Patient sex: M
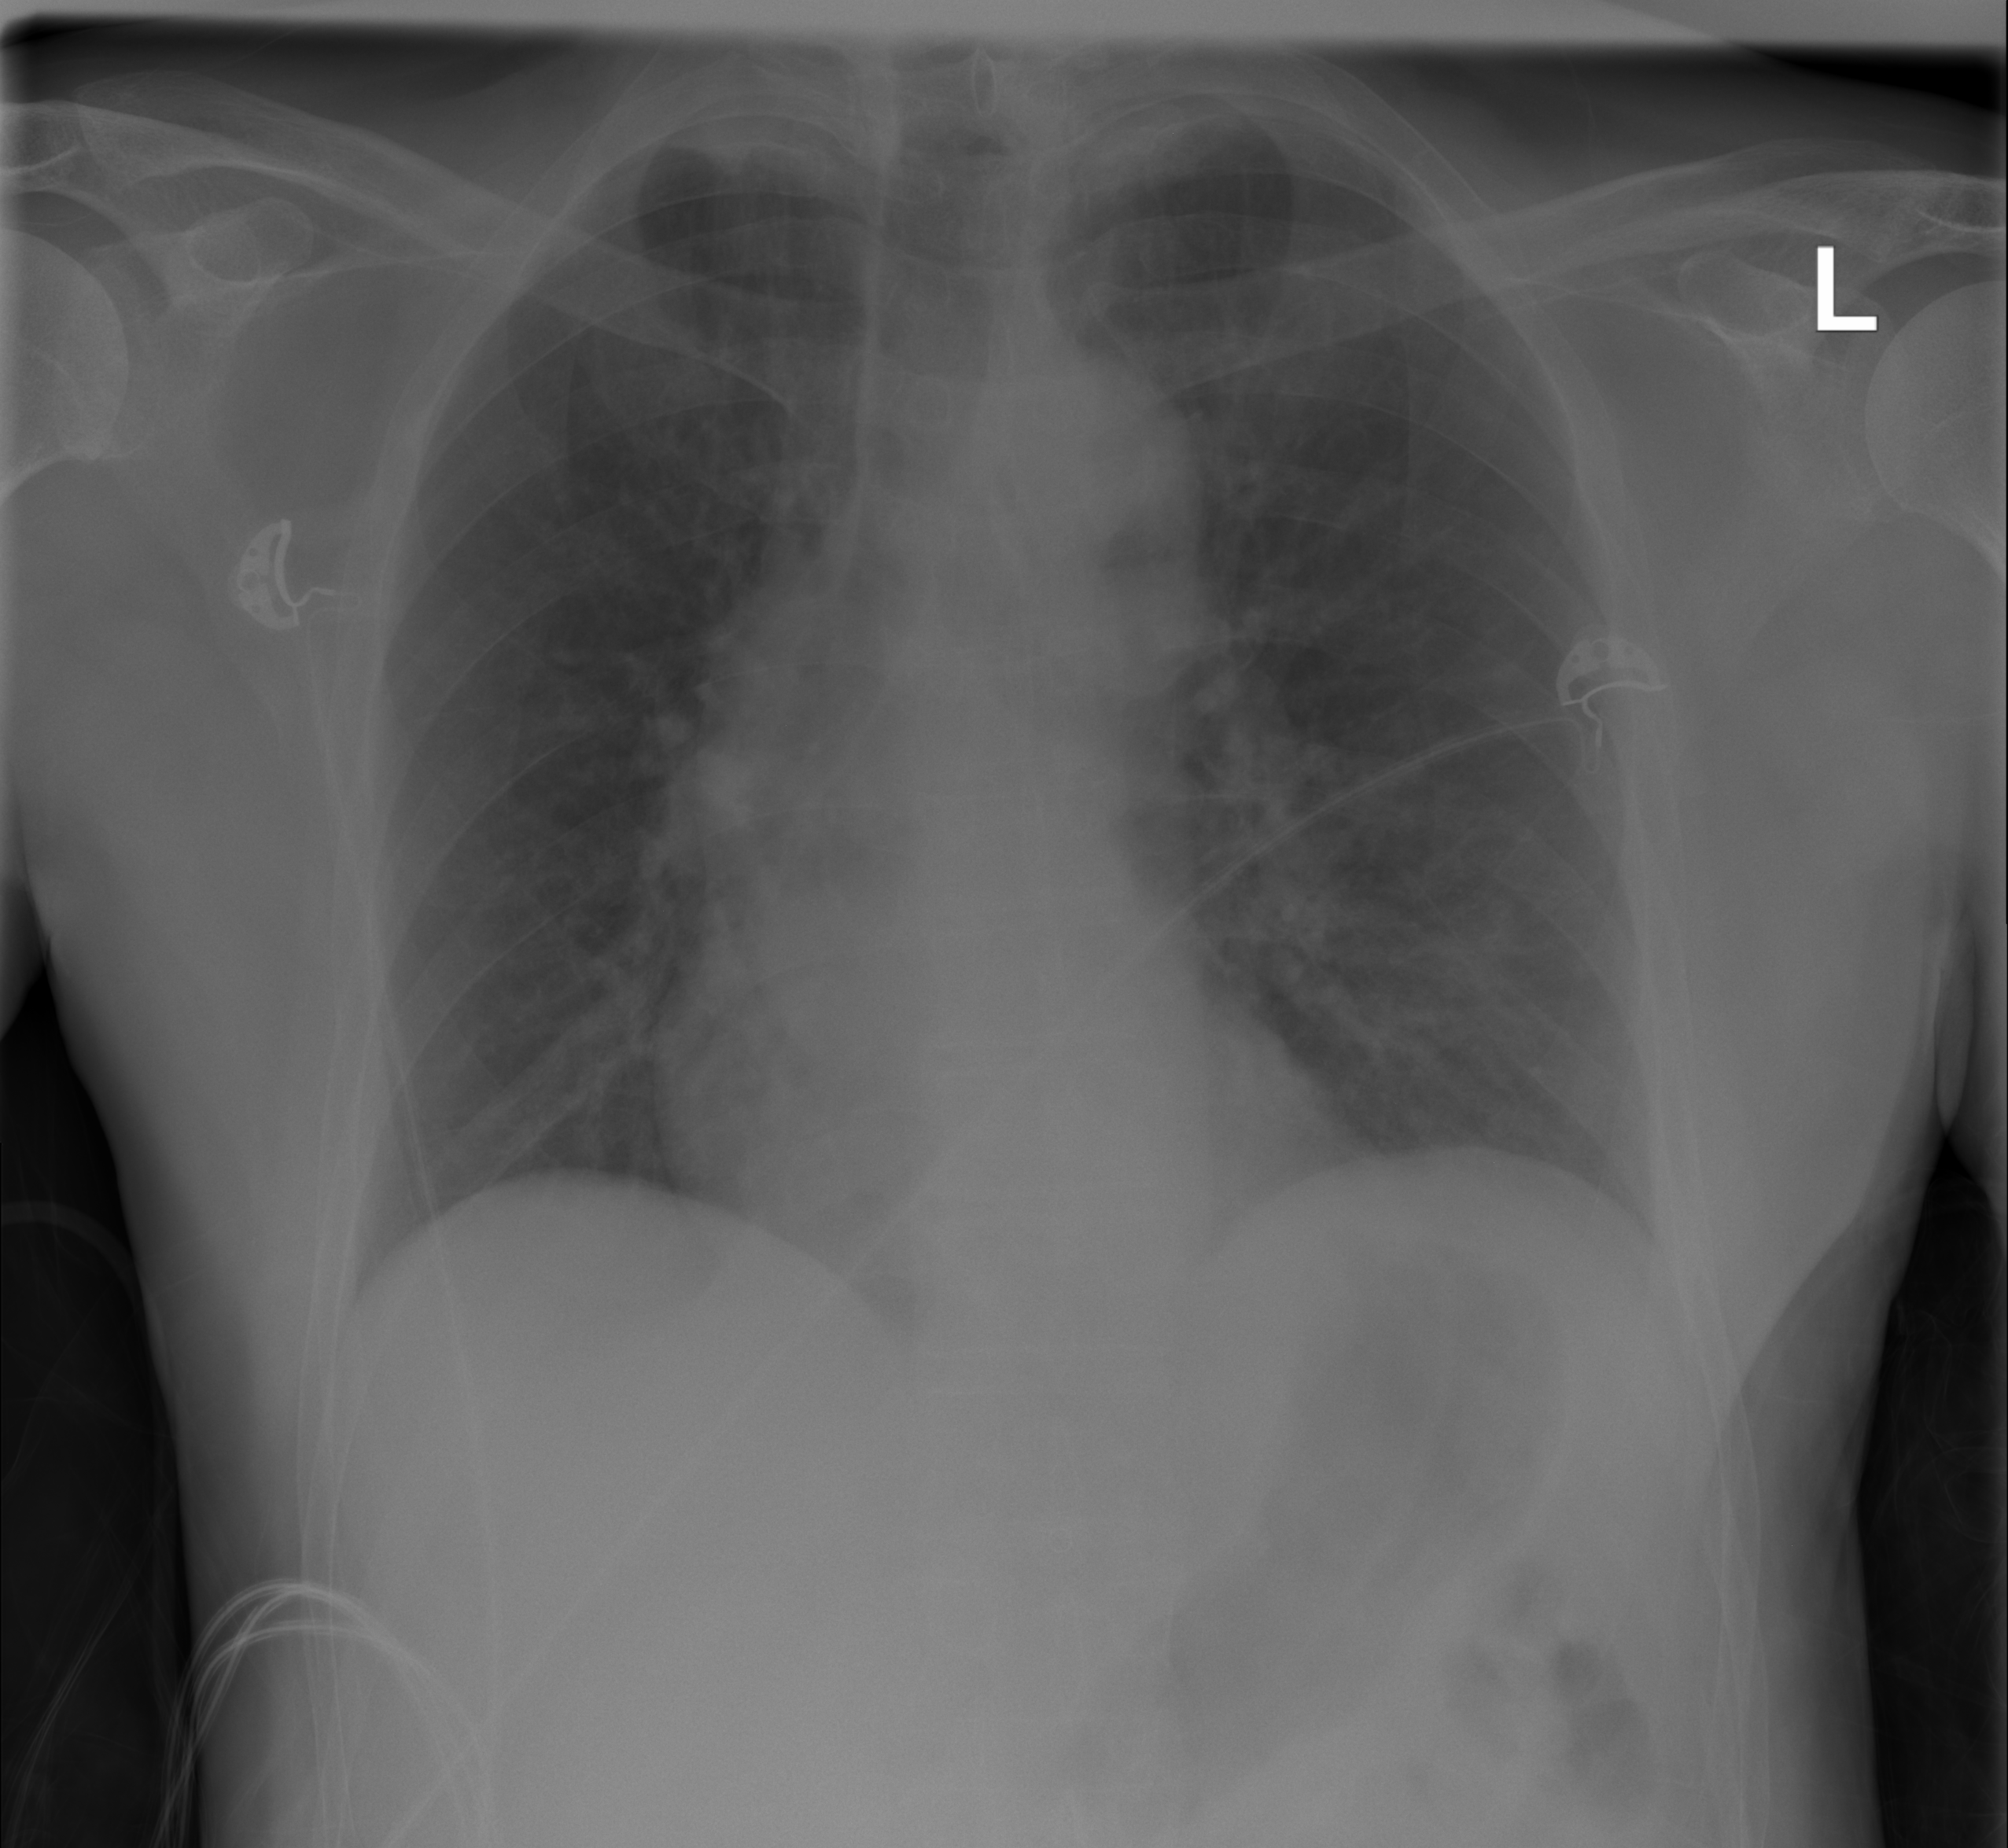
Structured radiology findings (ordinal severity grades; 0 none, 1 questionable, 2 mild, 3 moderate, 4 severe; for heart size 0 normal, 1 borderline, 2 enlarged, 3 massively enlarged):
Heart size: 0
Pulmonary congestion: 1
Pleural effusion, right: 0
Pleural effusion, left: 0
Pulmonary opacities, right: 0
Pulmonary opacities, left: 0
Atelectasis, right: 1
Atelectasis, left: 1